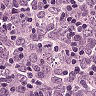
Metastatic tissue present: no